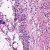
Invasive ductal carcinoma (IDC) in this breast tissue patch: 0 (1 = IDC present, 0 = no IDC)